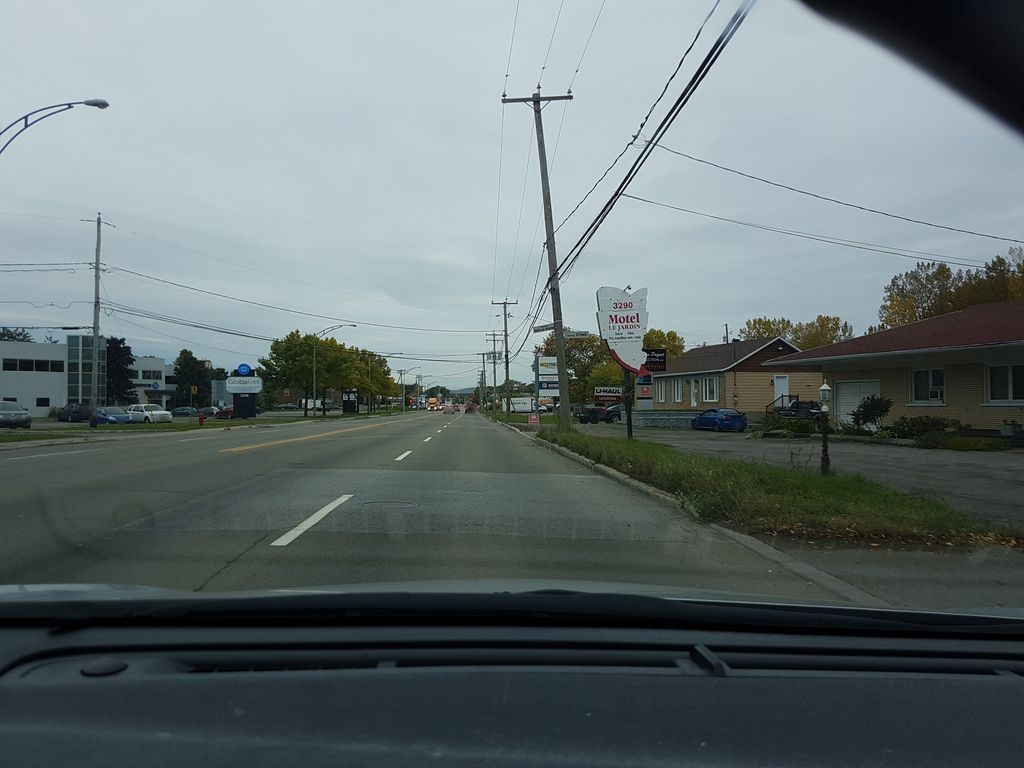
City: quebec_city